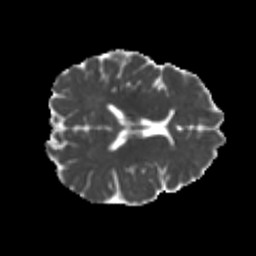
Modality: MD
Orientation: axial
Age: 22
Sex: female
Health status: healthy
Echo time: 0.074 s